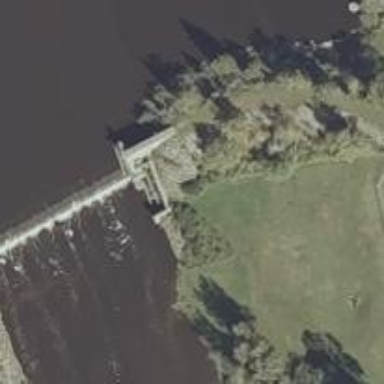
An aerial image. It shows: Dam across waterway.